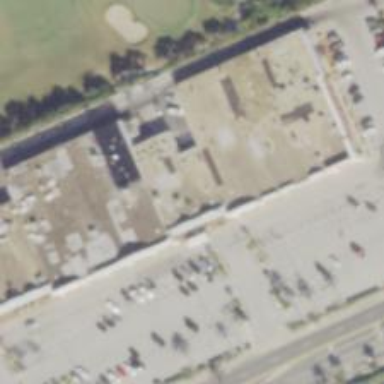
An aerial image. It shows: Fitness center located in leisure land.